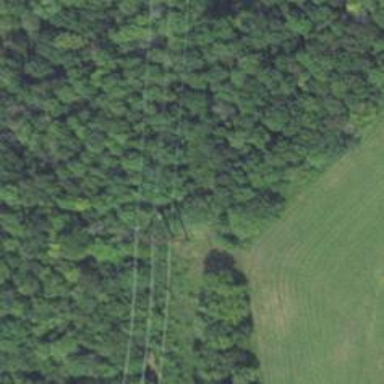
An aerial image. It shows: H-frame power tower with distinctive design.